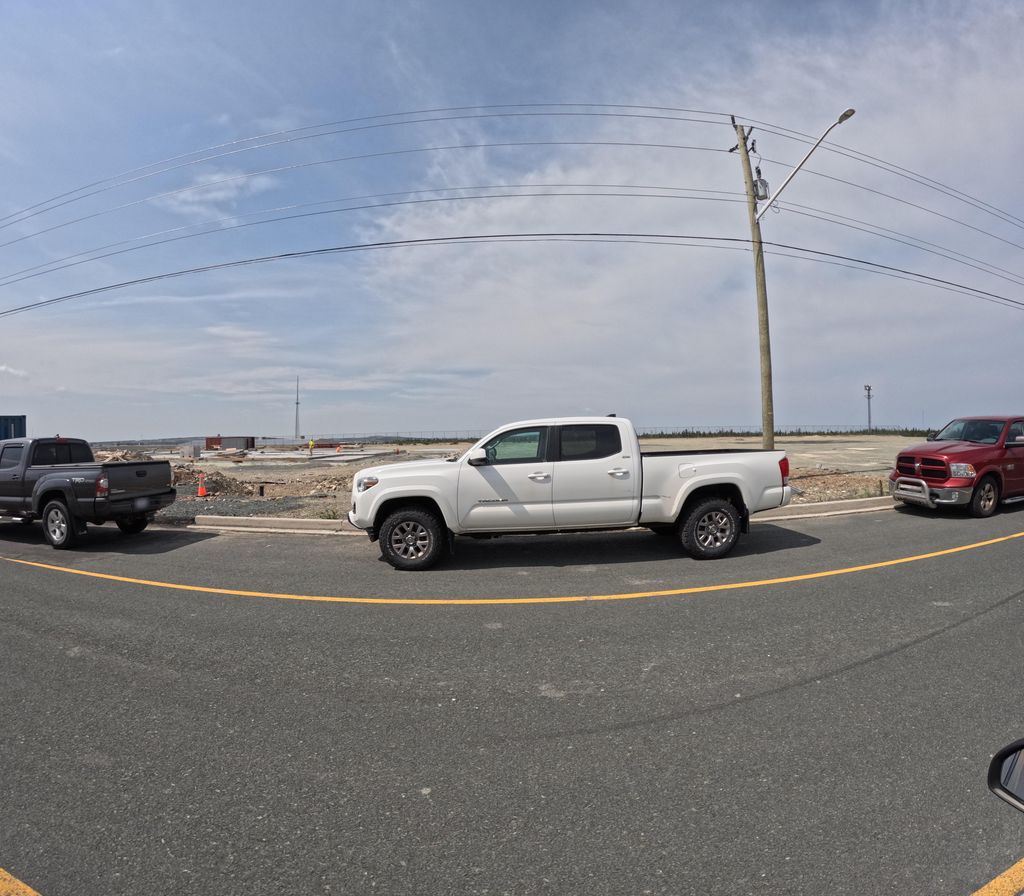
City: st_johns